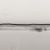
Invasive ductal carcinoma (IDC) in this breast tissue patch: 0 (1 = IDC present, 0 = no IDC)